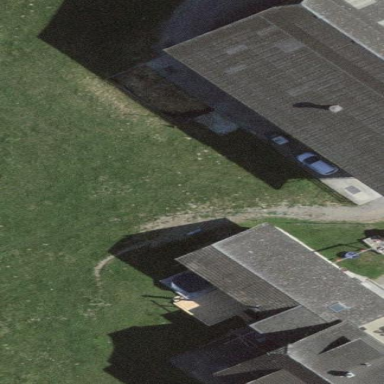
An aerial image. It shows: Farm building.